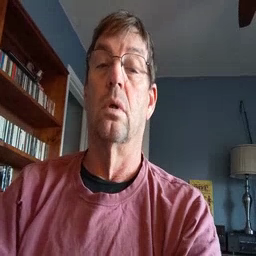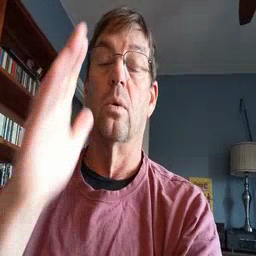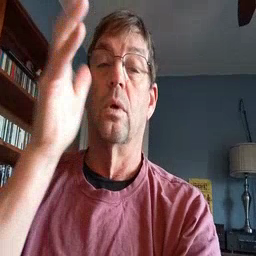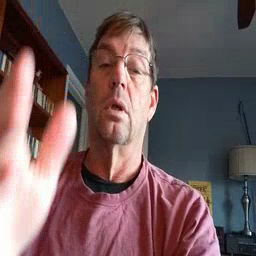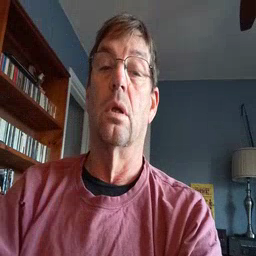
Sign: will